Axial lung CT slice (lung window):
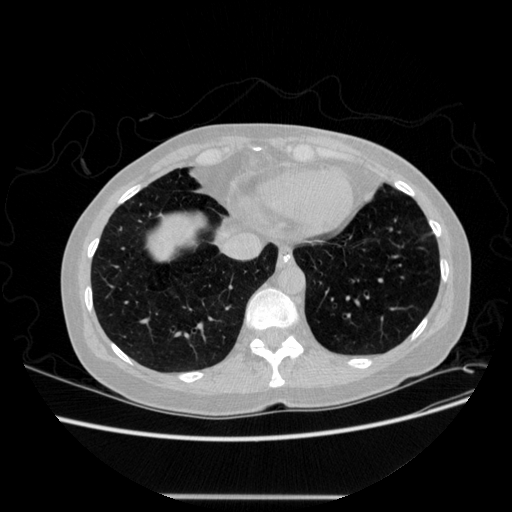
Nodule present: no